九年级 · 组合数学
某校九（1）班准备举行一次演讲比赛, 甲、乙、丙三人通过抽签方式决定出场顺序，则出场顺序恰好是甲、乙、丙的概率是 $\qquad$

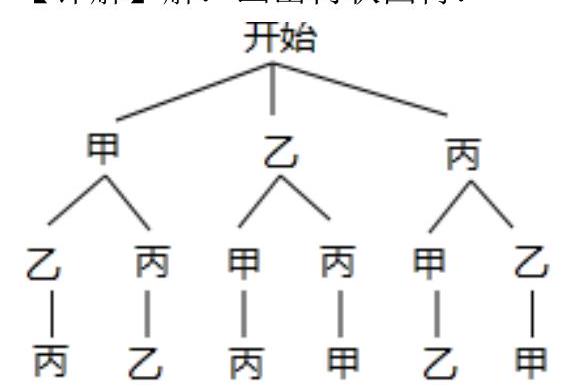
答案:  $\frac{1}{6}$

解析: 首先根据题意画出树状图, 然后由树状图求得所有等可能的结果与出场顺序恰好是甲、乙、丙的情况, 再利用概率公式求解即可求得答案.

【详解】解：画出树状图得：

$\because$ 共有 6 种等可能的结果, 其中出场顺序恰好是甲、乙、丙的只有 1 种结果,

$\therefore$ 出场顺序恰好是甲、乙、丙的概率为 $\frac{1}{6}$,

故答案为: $\frac{1}{6}$.

【点睛】本题考查了树状图法求概率问题, 关键是根据题意正确画出树状图进而求解.